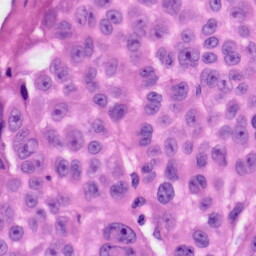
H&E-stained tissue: Skin